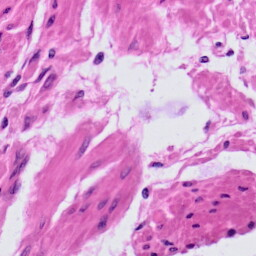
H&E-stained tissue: Prostate